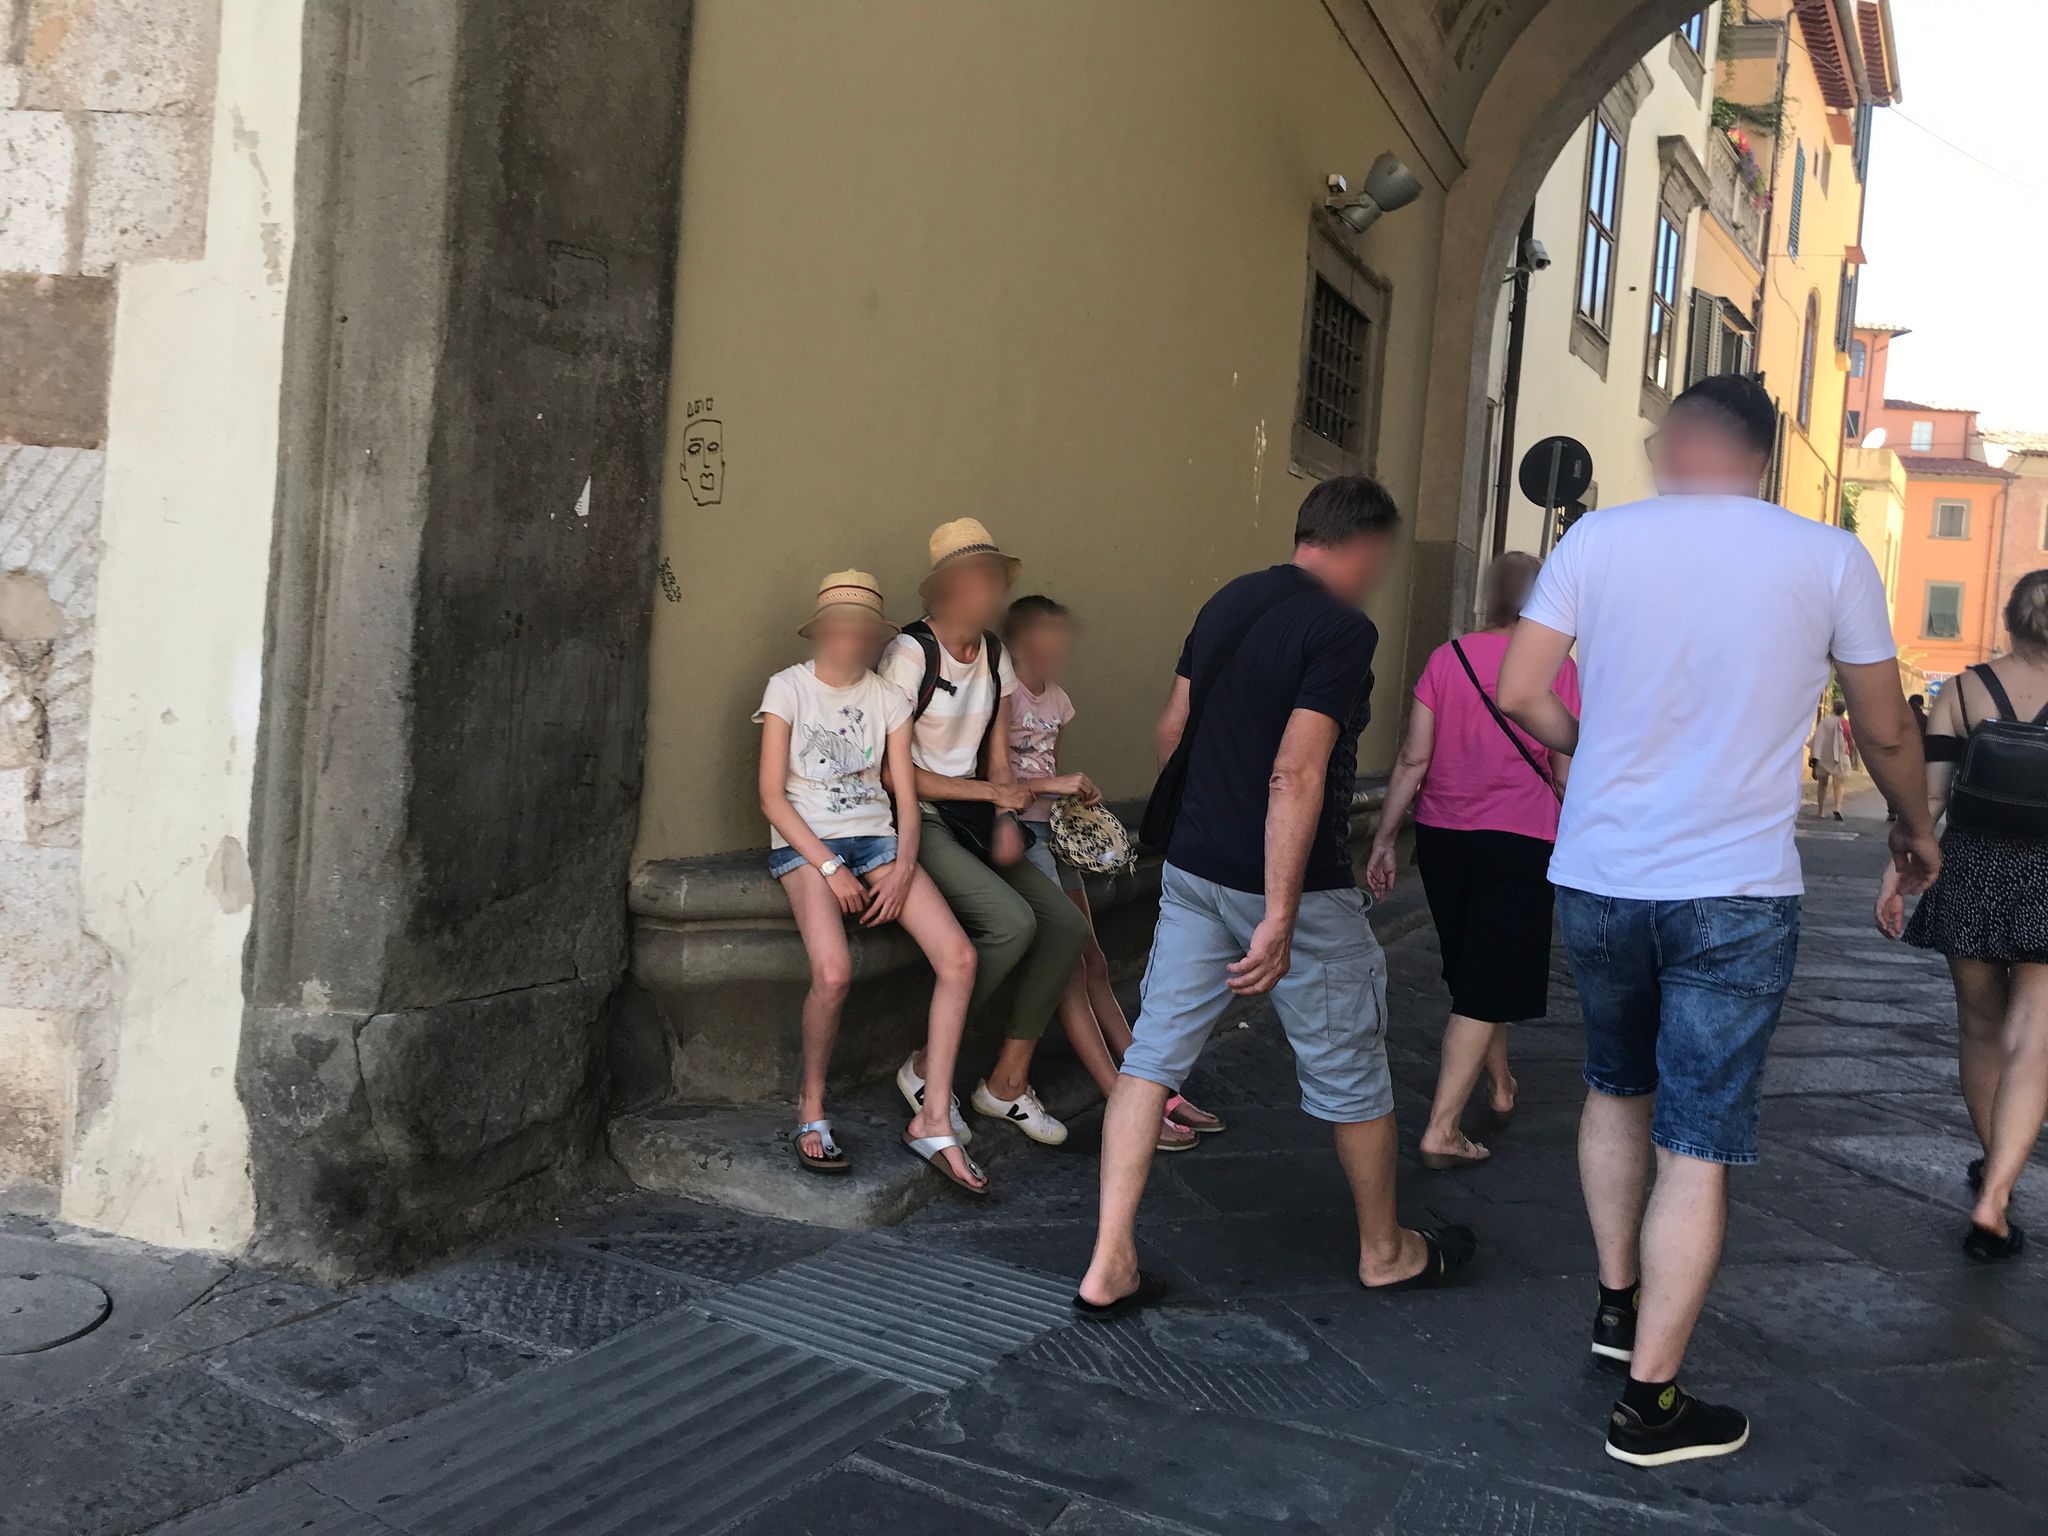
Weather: clear
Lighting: day
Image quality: good
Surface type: walking surface
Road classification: living_street, service
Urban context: dense urban cluster
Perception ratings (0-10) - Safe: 1.88, Lively: 4.29, Beautiful: 2.09, Boring: 6.66, Depressing: 4.6, Wealthy: 4.22